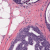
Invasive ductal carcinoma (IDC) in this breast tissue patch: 0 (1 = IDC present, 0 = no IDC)